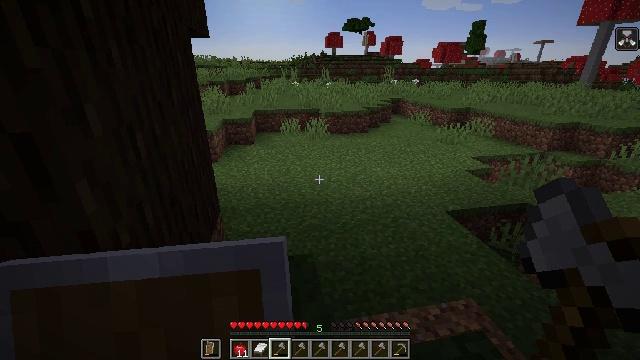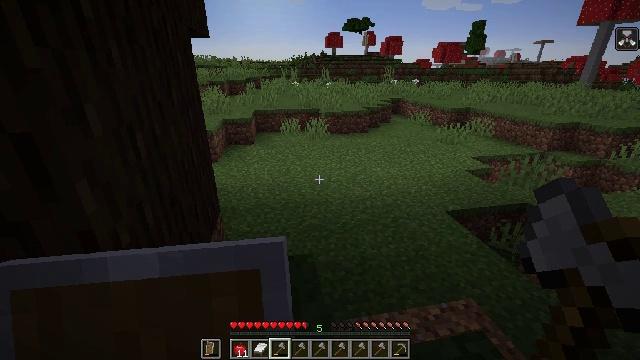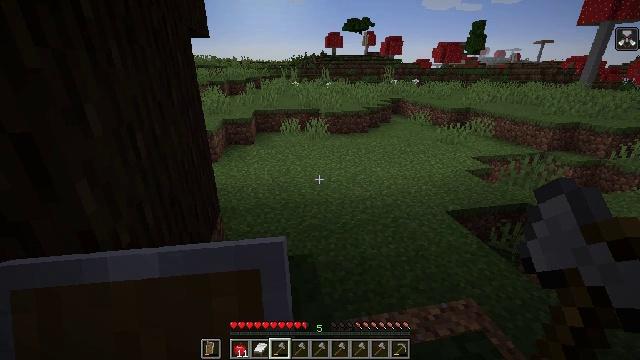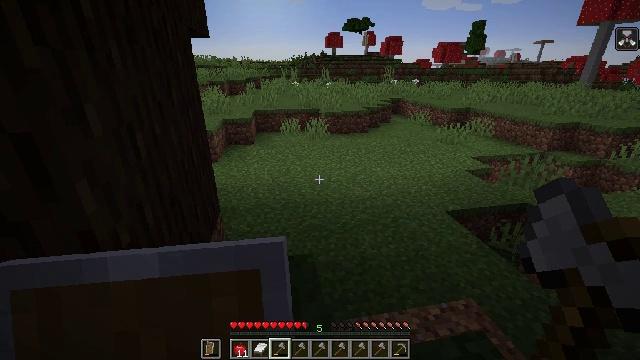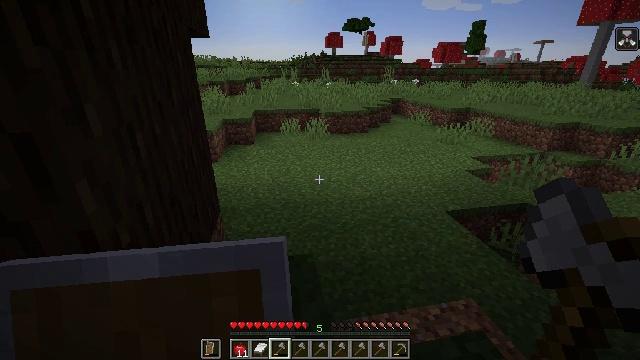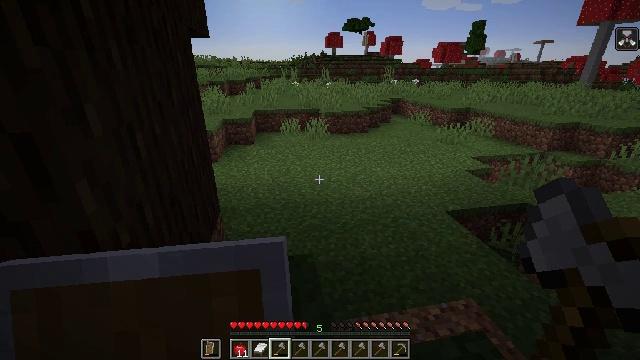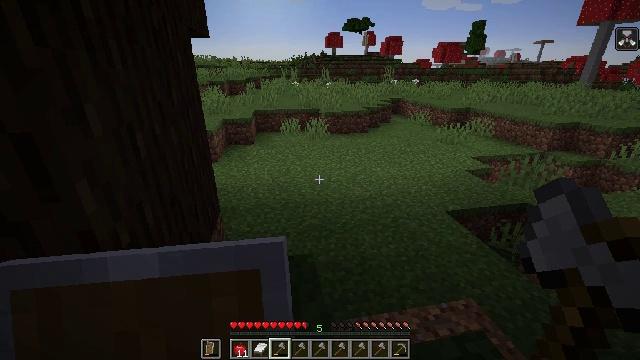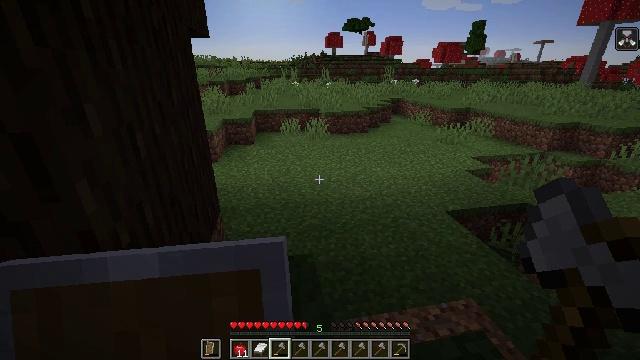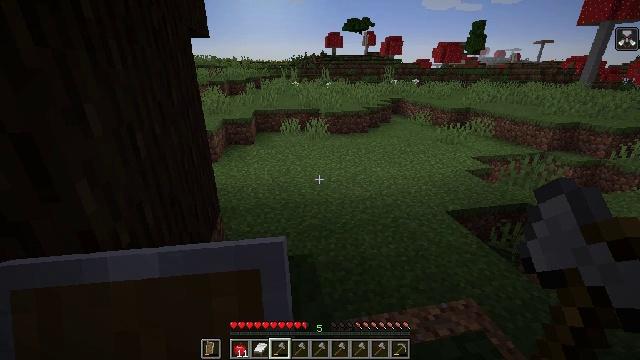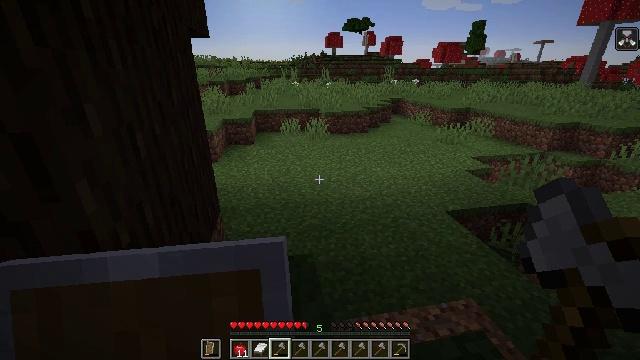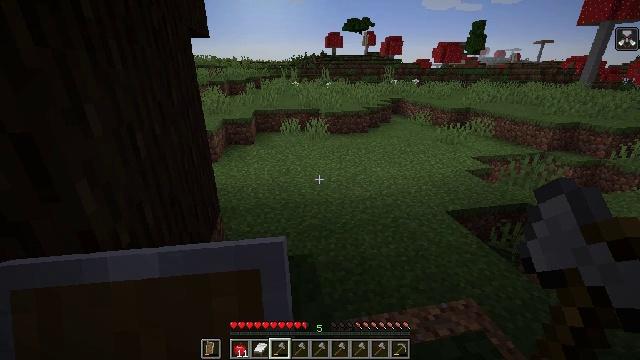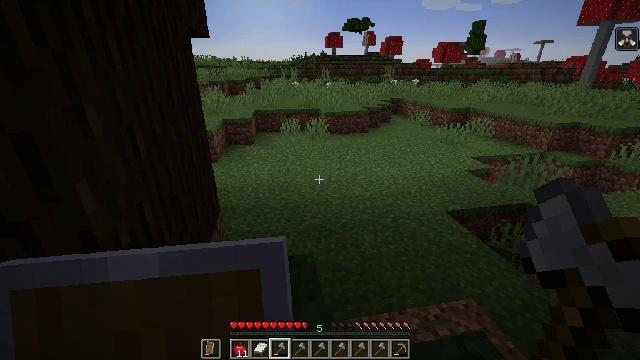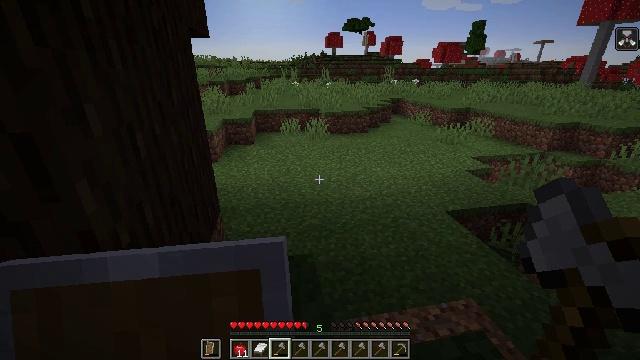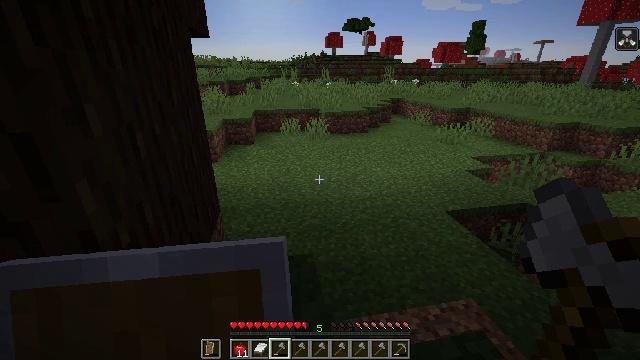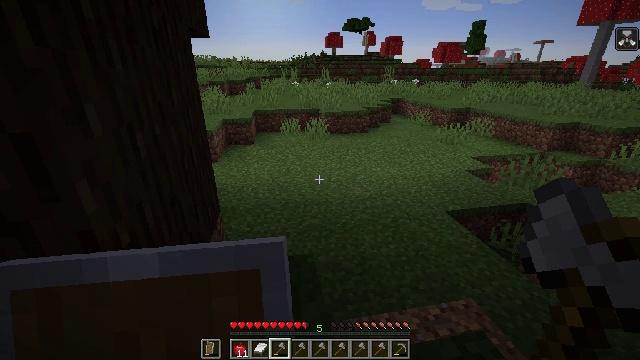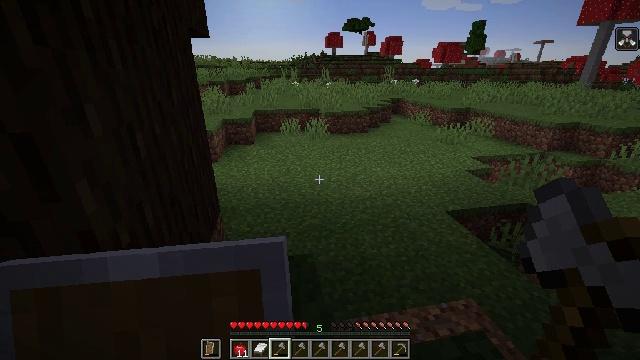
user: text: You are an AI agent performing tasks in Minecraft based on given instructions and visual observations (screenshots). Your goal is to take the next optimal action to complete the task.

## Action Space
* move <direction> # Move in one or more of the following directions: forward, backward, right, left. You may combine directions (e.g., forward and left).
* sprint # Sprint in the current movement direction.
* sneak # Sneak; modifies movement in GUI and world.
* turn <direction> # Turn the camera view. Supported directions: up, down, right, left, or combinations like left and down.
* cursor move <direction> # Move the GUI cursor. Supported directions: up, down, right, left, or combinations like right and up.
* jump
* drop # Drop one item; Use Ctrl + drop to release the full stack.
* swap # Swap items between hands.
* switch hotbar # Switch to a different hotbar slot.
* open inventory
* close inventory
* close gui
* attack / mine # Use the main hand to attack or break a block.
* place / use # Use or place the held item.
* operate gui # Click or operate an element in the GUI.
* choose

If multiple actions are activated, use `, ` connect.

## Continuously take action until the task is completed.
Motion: motion action
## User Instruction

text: Gather dark oak log for crafting.
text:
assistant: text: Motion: no_op
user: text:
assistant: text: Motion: no_op
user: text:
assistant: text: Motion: no_op
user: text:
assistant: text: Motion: no_op
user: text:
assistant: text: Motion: no_op
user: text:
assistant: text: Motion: no_op
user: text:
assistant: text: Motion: no_op
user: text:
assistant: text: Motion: no_op
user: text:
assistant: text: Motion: no_op
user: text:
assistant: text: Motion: no_op
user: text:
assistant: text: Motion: no_op
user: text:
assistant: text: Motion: no_op
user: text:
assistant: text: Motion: no_op
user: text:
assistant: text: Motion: no_op
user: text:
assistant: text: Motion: no_op
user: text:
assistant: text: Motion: no_op
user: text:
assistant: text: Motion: no_op
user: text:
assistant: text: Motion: no_op
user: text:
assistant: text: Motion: no_op
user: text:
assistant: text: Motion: no_op
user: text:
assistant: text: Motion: no_op
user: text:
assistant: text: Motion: no_op
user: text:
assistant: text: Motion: no_op
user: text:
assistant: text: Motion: no_op
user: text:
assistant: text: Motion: no_op
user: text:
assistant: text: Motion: no_op
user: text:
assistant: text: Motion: no_op
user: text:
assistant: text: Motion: no_op
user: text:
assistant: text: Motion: no_op
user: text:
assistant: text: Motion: no_op